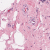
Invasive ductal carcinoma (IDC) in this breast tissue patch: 0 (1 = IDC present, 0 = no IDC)